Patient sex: M
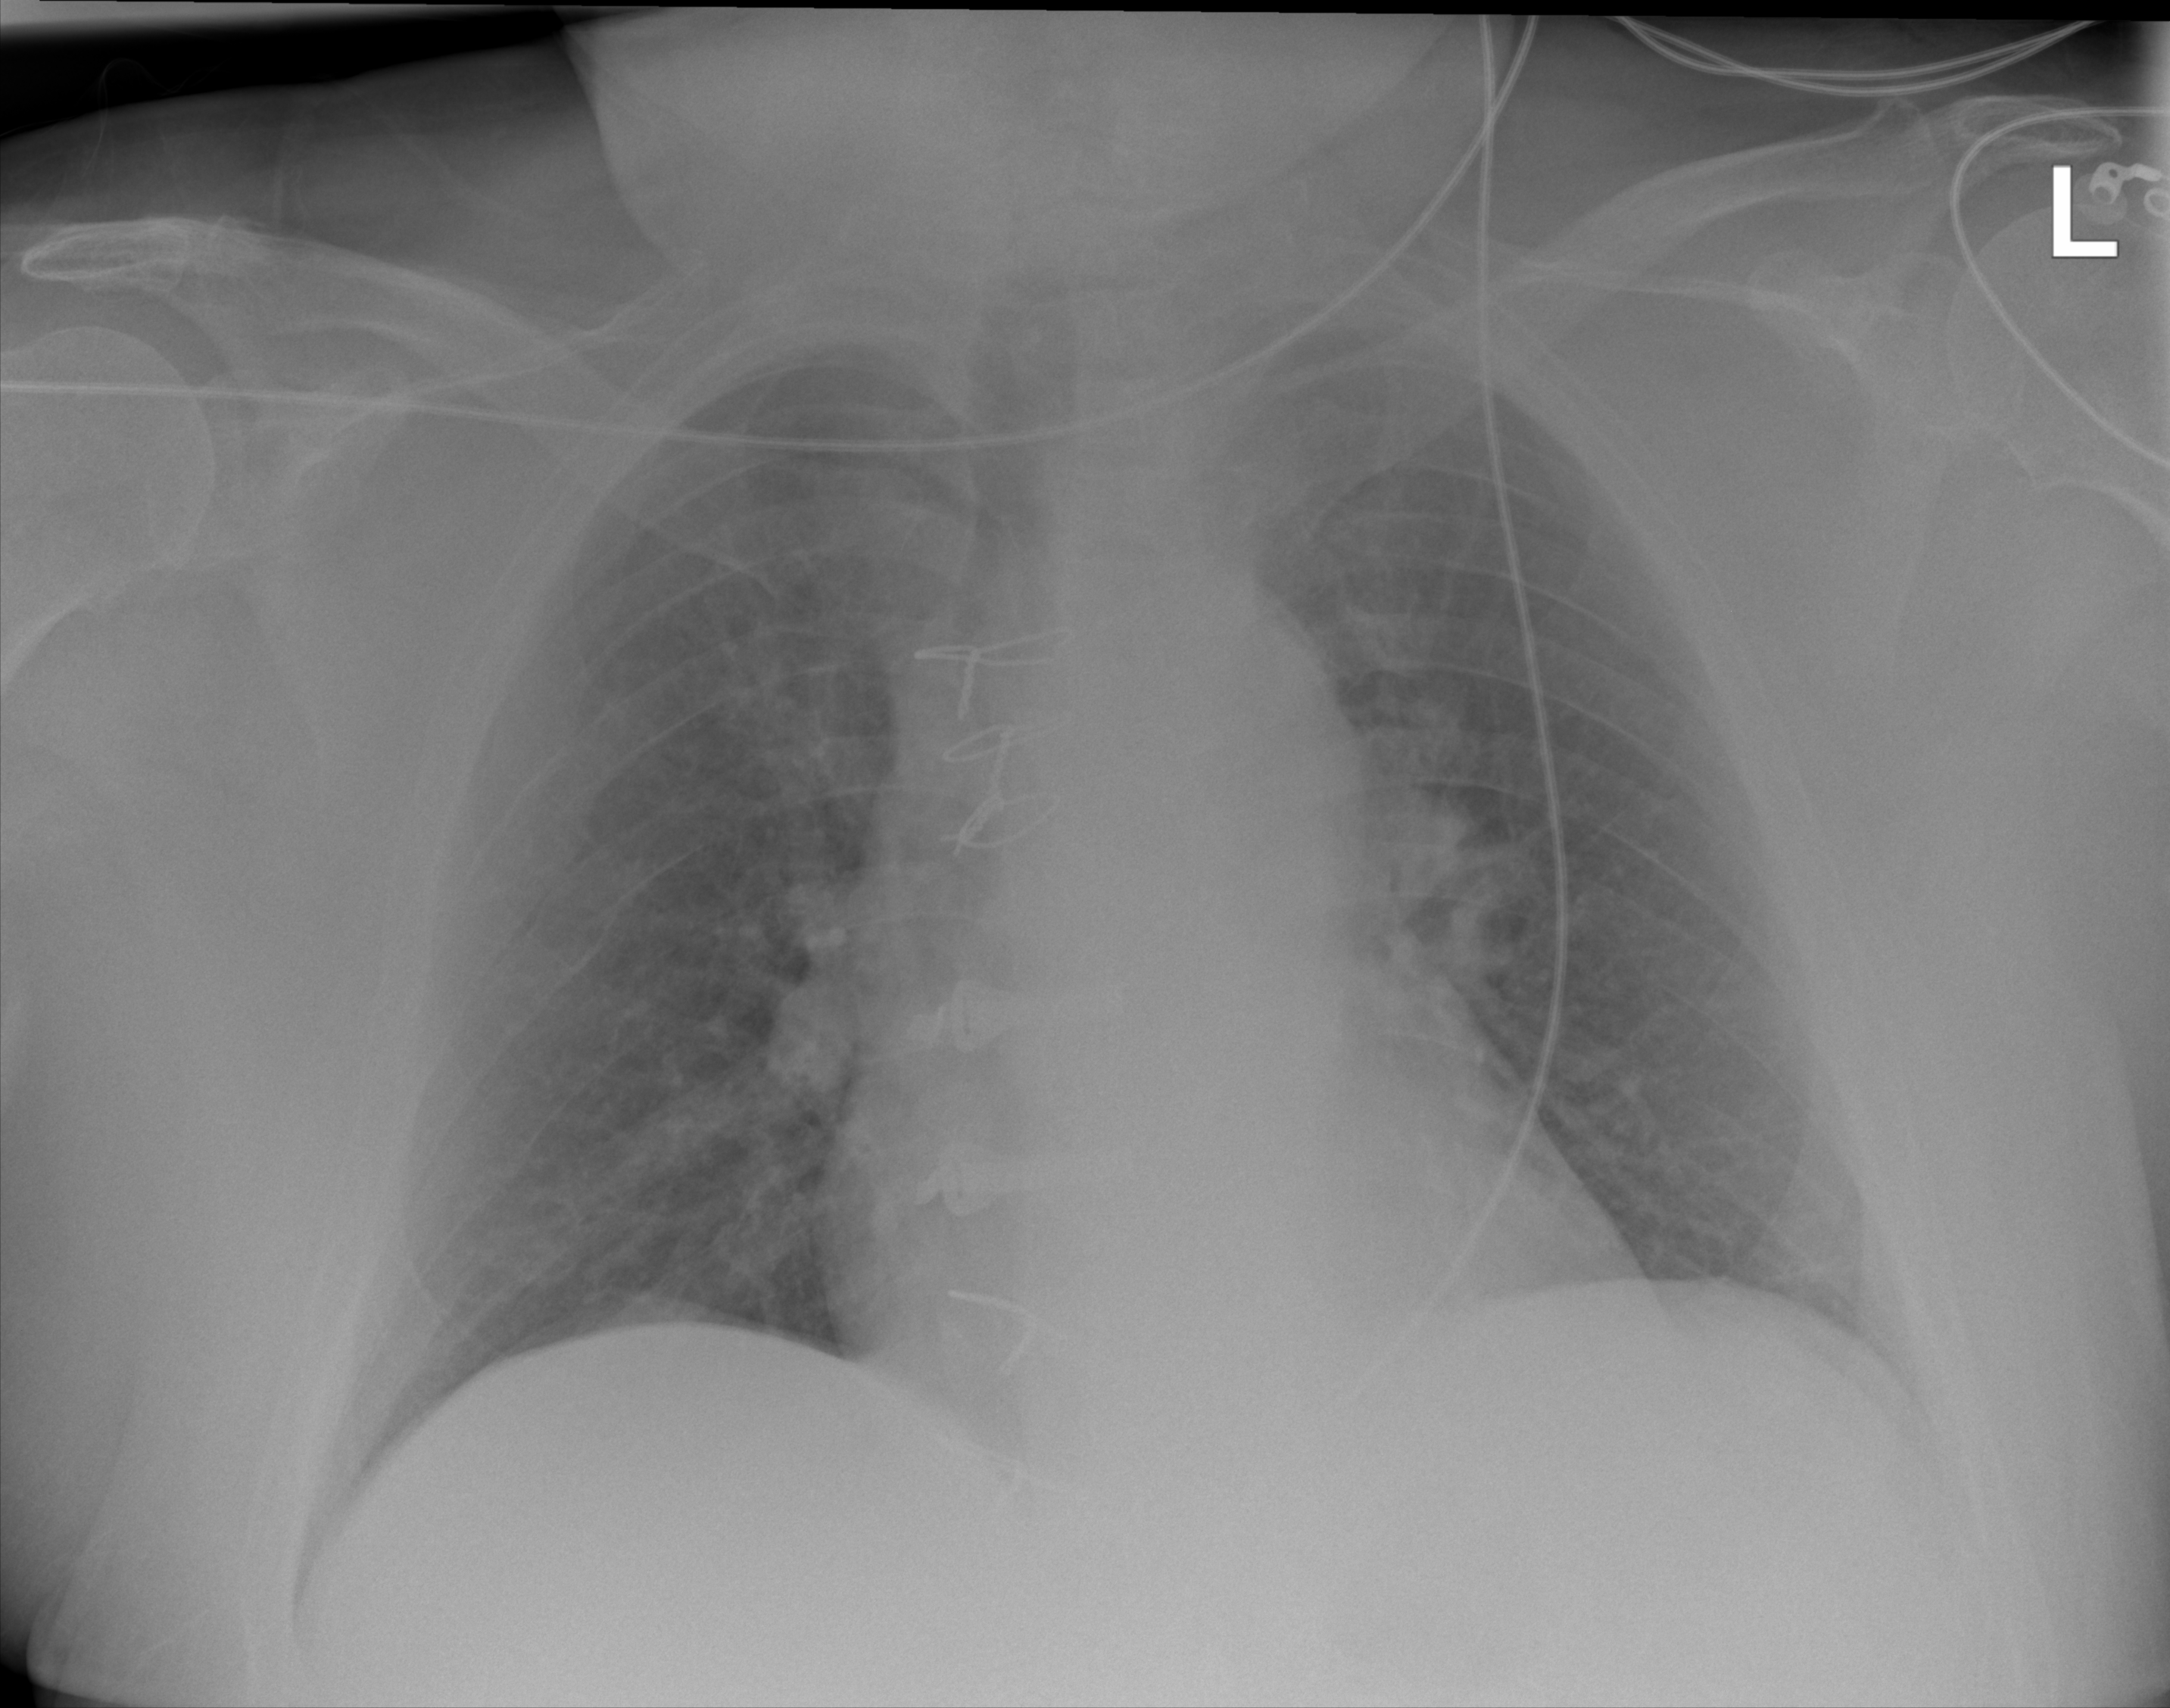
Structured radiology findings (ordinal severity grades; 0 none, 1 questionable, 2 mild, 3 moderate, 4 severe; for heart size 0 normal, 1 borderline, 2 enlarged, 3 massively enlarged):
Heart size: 1
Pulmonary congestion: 2
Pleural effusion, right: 0
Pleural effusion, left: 0
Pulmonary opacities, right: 0
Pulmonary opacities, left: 0
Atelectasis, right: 0
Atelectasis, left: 0